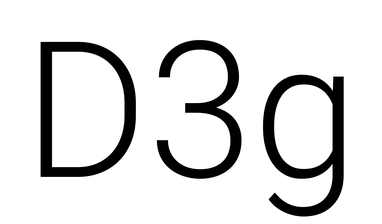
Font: Roboto_Light